Question: I have a histogram like this (just like a normal histogram):

In my situation, there are 20 bars always (spanning x axis from 0 to 1) and the color of the bar is defined based on the value on the x axis.
What I want is to add a color spectrum like one of those in <URL> at the bottom of the histogram but I don't know how to add it.
Any help would be appreciated!
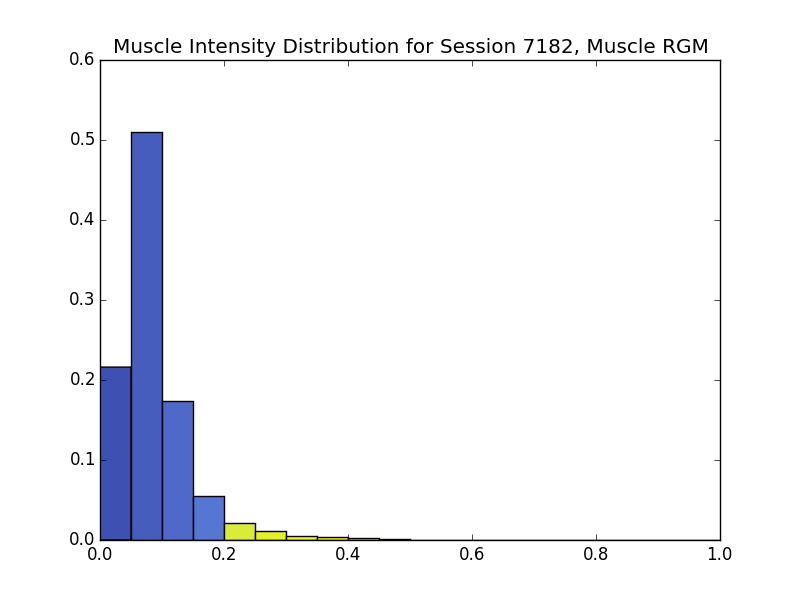
Answer: You need to specify the color of the faces from some form of colormap, for example if you want 20 bins and a 'spectral' colormap,
'''
nbins = 20
colors = plt.cm.spectral(np.linspace(nbins))
'''
You can then use this to specify the color of the bars, which is probably easiest to do by getting histogram data first (using 'numpy') and plotting a bar chart. You can then add the colorbar to a seperate axis at the bottom.
As a minimal example,
'''
import numpy as np
import matplotlib.pyplot as plt
import matplotlib as mpl
nbins = 20
minbin = 0.
maxbin = 1.
data = np.random.normal(size=10000)
bins = np.linspace(minbin,maxbin,20)
cmap = plt.cm.spectral
norm = mpl.colors.Normalize(vmin=data.min(), vmax=data.max())
colors = cmap(bins)
hist, bin_edges = np.histogram(data, bins)
fig = plt.figure()
ax = fig.add_axes([0.05, 0.2, 0.9, 0.7])
ax1 = fig.add_axes([0.05, 0.05, 0.9, 0.1])
cb1 = mpl.colorbar.ColorbarBase(ax1, cmap=cmap,
norm=norm,
orientation='horizontal')
ax.bar(bin_edges[:-1], hist, width=0.051, color=colors, alpha=0.8)
ax.set_xlim((0., 1.))
plt.show()
'''
Which yields,